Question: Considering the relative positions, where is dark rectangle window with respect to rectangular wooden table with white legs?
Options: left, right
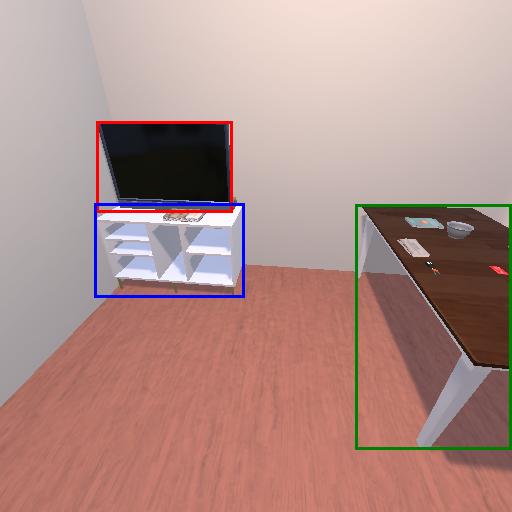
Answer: left